Question: <URL>

I'm trying to achieve the following:
if(cell A1 is found in list 1), for each row in which it's found and 'if(C4:C10 > B4:B10)', then 'median(the subtraction between C and B values, for every row that has text1)'.
I've tried two 2 different formulas:
1 - '{=MEDIAN(IF(AND((C4:C10>B4:B10);(B4:B10=A1));(C4:C10-B4:B10)))}'
2 - '{=MEDIAN((C4:C10>B4:B10)*(B4:B10=A1)*(C4:C10-B4:B10))}'
For median it always returns 0 and for the average really small values that aren't accurate. I'm sure the median and the averages aren't correct.
What would the problem be?
Also, how would I use something like:
'{=MEDIAN((C4:C10>B4:B10)*(B4:B10=A1)*(C4:C10-B4:B10))}'
If one the columns had text in some rows? (which isn't the case for the former problem, but it has arisen before).
'''
text1
list 1 list 2 list 3
text2 1 5
text4 2 4
text1 4 6
text4 1 6
text1 4 5
text4 2 4
text1 3 3
'''
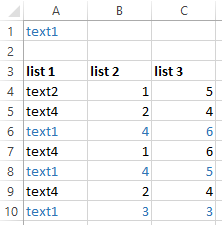
Answer: You can't use 'AND' function in these type of formulas because 'AND' returns a single result ('TRUE' or 'FALSE') not an array as required.
Your second formula is closer but by multiplying all the conditions you will get zeroes for every row where the conditions are not met, hence skewing the results.
You can use either one of these similar versions:
'=MEDIAN(IF((C4:C10>B4:B10)*(A4:A10=A1);C4:C10-B4:B10))'
'=MEDIAN(IF(C4:C10>B4:B10;IF(A4:A10=A1;C4:C10-B4:B10)))'
both need to be confirmed with ++
To handle text in columns 'B' or 'C' (and to make the formula ignore those rows but work otherwise) you can add an extra 'IF' function like this
'=MEDIAN(IF(C4:C10>B4:B10;IF(A4:A10=A1;IF(ISNUMBER(C4:C10-B4:B10);C4:C10-B4:B10))))'
All formulas will work equally well with 'AVERAGE' function in place of 'MEDIAN'
Another way to get the 'MEDIAN' while ignoring text is to use 'AGGREGATE' function like this:
'=AGGREGATE(17;6;C4:C10-B4:B10/(C4:C10>B4:B10)/(A4:A10=A1);2)'
That doesn't need "array entry" but will only work in 'Excel 2010' or later versions. There's no simple equivalent for 'AVERAGE'
'17' denotes 'QUARTILE' function - second quartile is the equivalent of median
See attached screenshot demonstrating the last two formulas with your sample data....and some added text